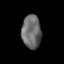
Tissue: prostate
Cell type: T cells
Senescence score: 0.2811
Nuclear area (px): 628
Mean DAPI intensity: 108.068